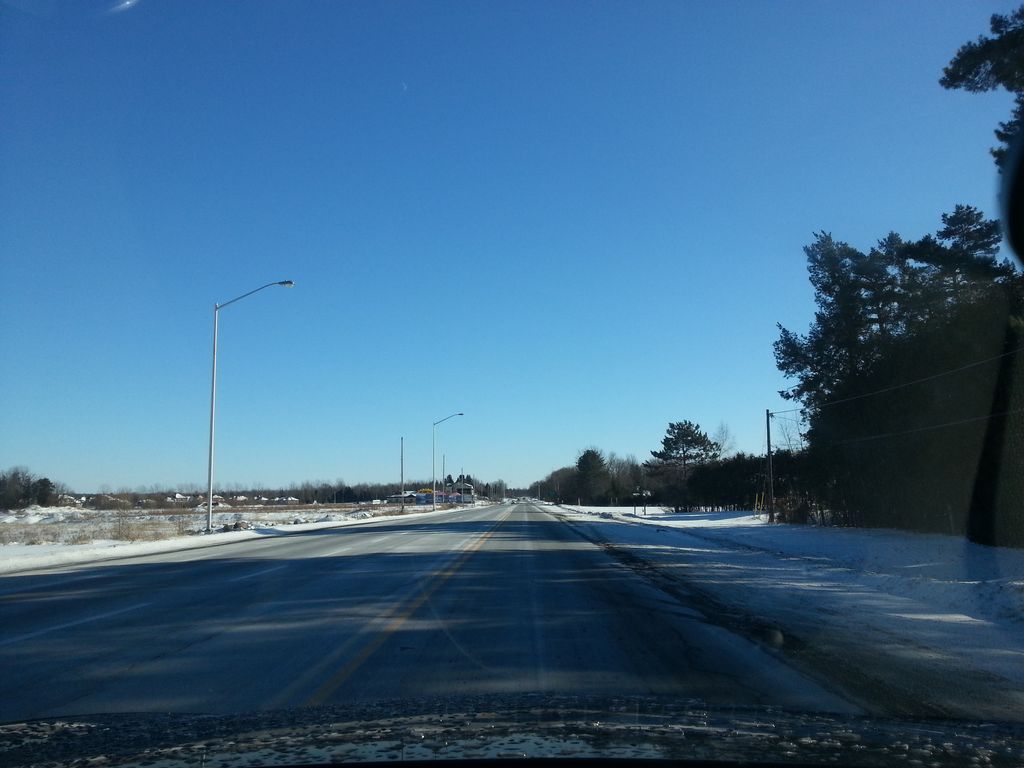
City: ottawa-gatineau